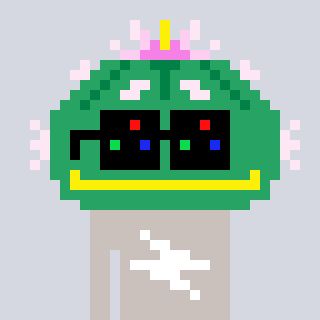
a pixel art character with square black sunglasses, a peyote-shaped head and a foggrey-colored body on a cool background